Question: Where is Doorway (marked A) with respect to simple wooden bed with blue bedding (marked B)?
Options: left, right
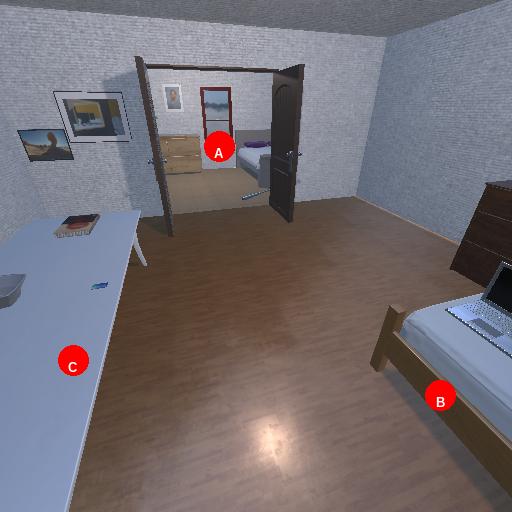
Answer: left